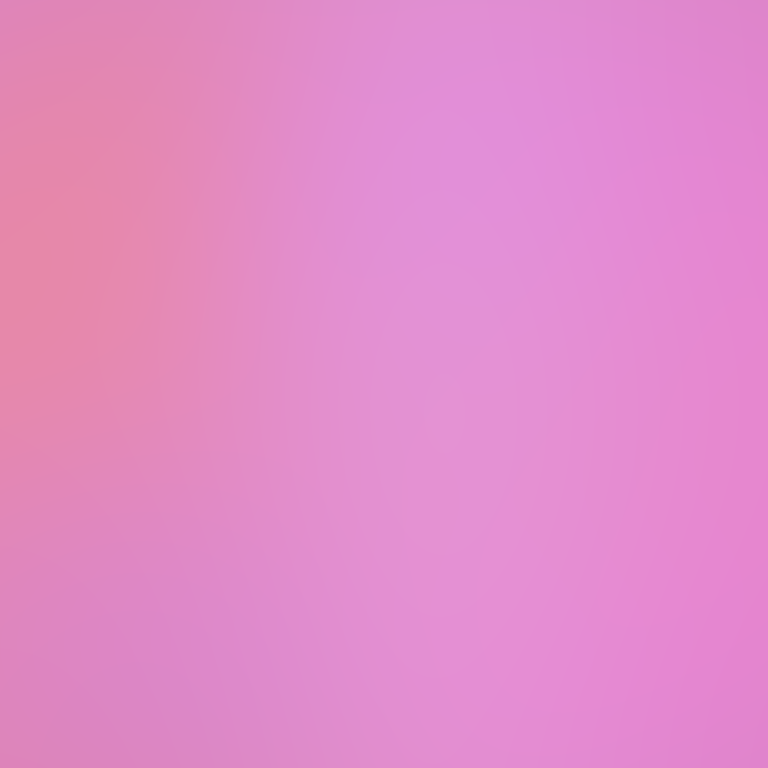
Abstract light effect, smooth gradient from soft pink to light purple, calm atmosphere, diffuse glow, no room, no furniture, no objects.